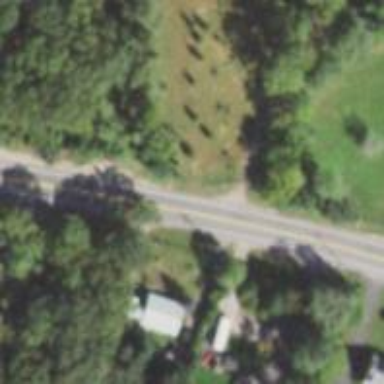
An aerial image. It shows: Secondary road.